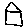
Label: house